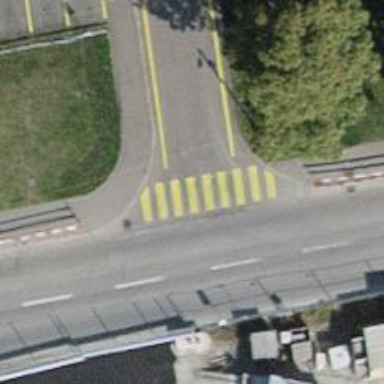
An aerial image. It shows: Unmarked crossing with traffic calming table.